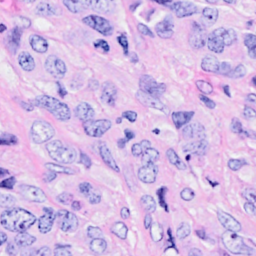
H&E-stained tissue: Breast